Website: walmart
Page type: address-validator
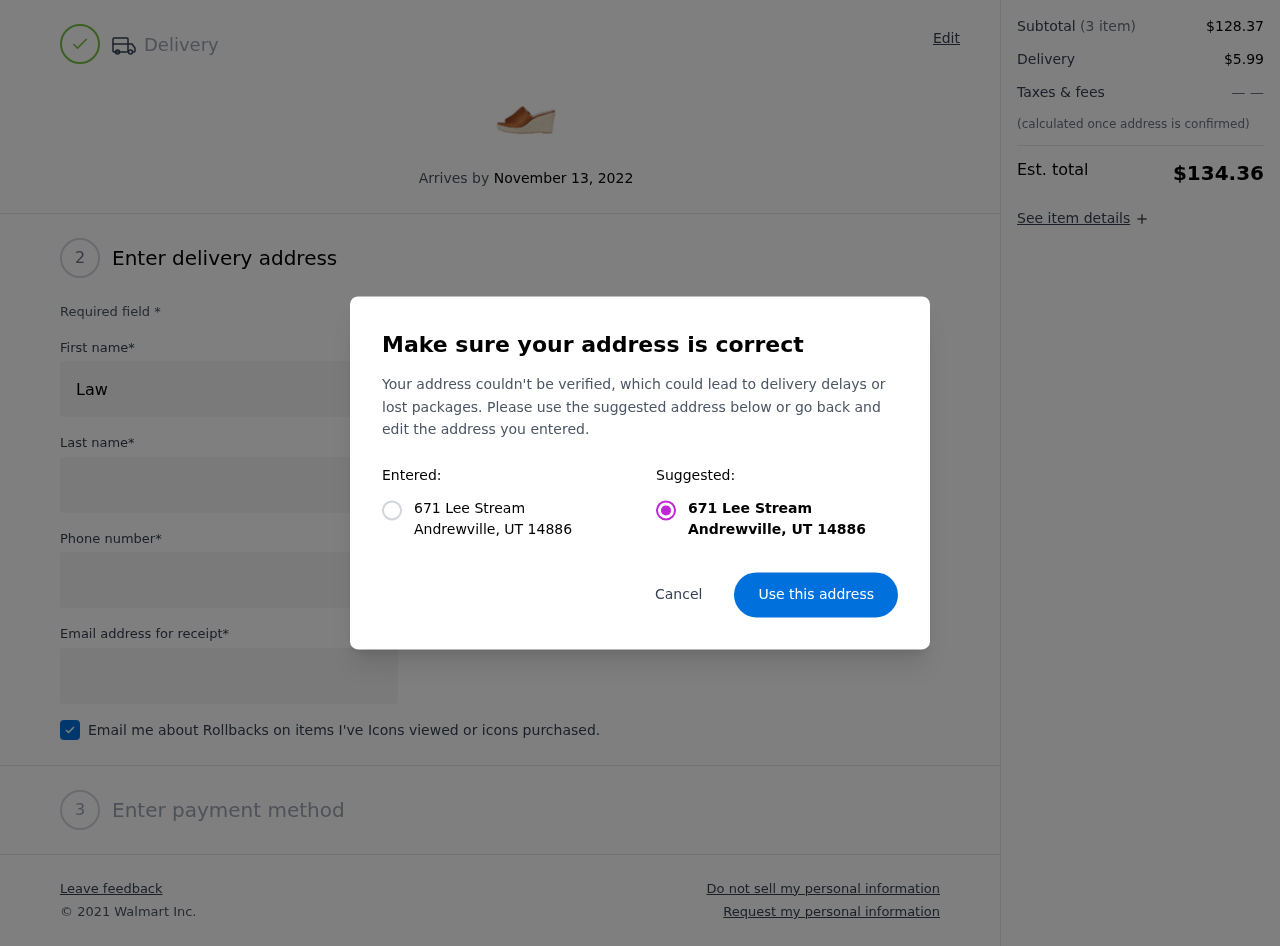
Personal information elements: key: PII_CITY
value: Andrewville
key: PII_POSTCODE
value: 14886
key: PII_STATE_ABBR
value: UT
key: PII_STREET
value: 671 Lee Stream
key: PII_FIRSTNAME
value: Lawrence
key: PII_LASTNAME
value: Price
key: PII_STREET2
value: Suite 366
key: PII_PHONE
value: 4993216699
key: PII_EMAIL
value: lawrenceprice@hotmail.com
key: PII_POSTCODE_FULL
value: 14886
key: PII_POSTCODE_NUMERIC
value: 14886
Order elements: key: ORDER_DELIVERY_DATE
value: November 13, 2022
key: ORDER_SUBTOTAL
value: $128.37
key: ORDER_SHIPPING_COST
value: $5.99
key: ORDER_TOTAL
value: $134.36